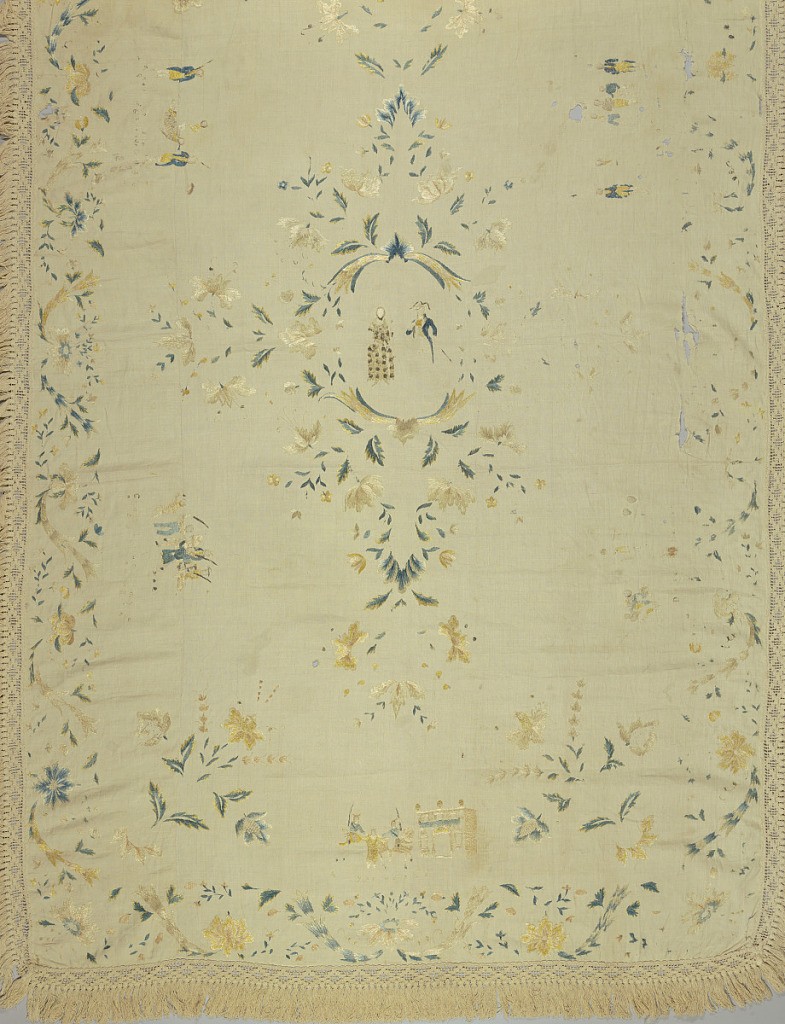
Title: Bedcover
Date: mid-19th century
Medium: linen, silk, silver metallic thread Technique: embroidered
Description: Bedcover with embroidery in a design of six scenes said to illustrate events in the life of Manuel de Godoy (1767-1851) with surrounding floral motifs. Embroidery in soft shades of green, blue, yellow and cream silk in satin and surface stitches. Cream-colored cotton fringe with a lattice heading and cut skirt on three sides.